Brain MRI, modality: ceT1
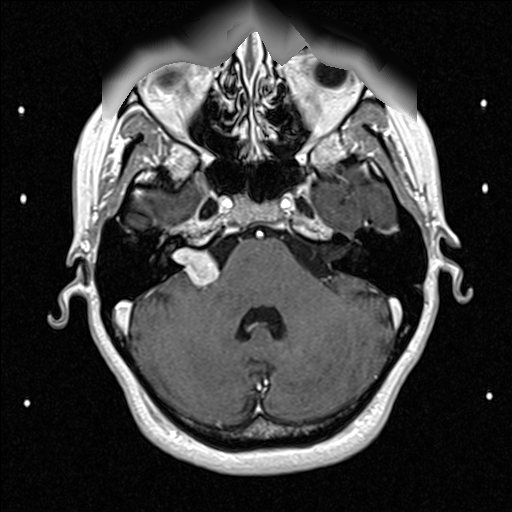